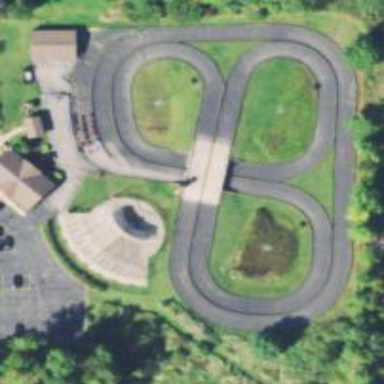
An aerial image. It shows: Karting raceway road for racing enthusiasts.